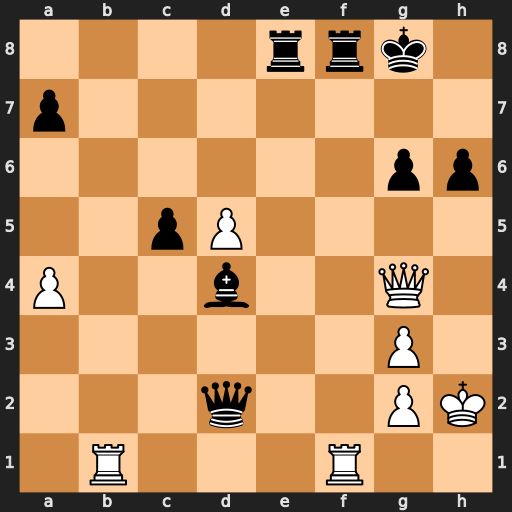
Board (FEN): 4rrk1/p7/6pp/2pP4/P2b2Q1/6P1/3q2PK/1R3R2
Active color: w
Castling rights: -
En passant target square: -
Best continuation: Qxg6+ Bg7 Rb7 Qd4 Rff7 Rxf7 Qxf7+ Kh7 Qxe8